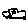
Label: car